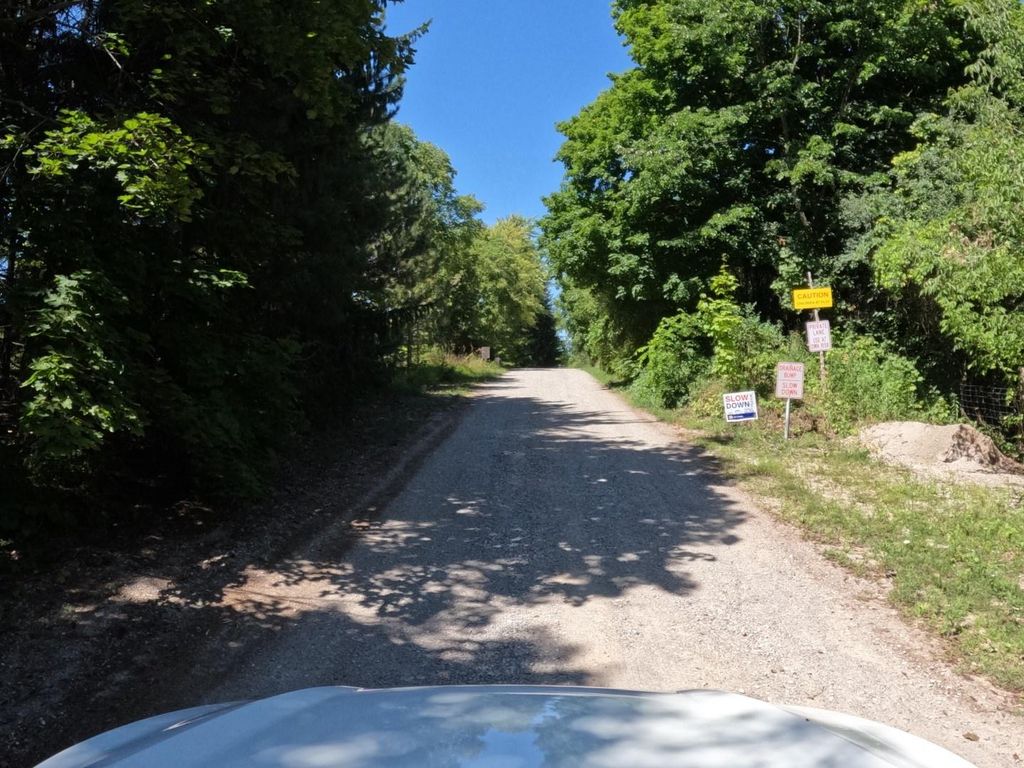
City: kitchener-waterloo